Interaction volume radius: 10 \u00c5
Interaction volume height: 25 \u00c5
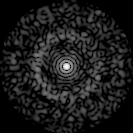
Disorder parameter: 0.8449